Question: I am creating JsTree with json Data. the tree is created upto second level but after second the tree is not populated.
I want to recursively call the function to add leaf to it until leaf doesnt exit.
Below is my Json:
'''
[ {
"id" : 25,
"name" : "Output",
"path" : "/",
"type" : "folder",
}, {
"id" : 26,
"name" : "Templates",
"path" : "/",
"type" : "folder",
}, {
"id" : 27,
"name" : "Temp",
"path" : "/Output/",
"type" : "folder",
}, {
"id" : 28,
"name" : "December",
"path" : "/Output/",
"type" : "folder",
}, {
"id" : 29,
"name" : "ParameterDOC",
"path" : "/Templates/DecemberTemplates/",
"type" : "Doc",
}, {
"id" : 30,
"name" : "SimpleDoc",
"path" : "/Templates/DecemberTemplates/",
"type" : "Doc",
}, {
"id" : 31,
"name" : "DecemberTemplates",
"path" : "/Templates/",
"type" : "folder",
}, {
"id" : 32,
"name" : "NovemberTemplates",
"path" : "/Templates/",
"type" : "folder",
} ]
'''
and code is:
'''
function createTreeForDoc(jsonData,path,id){
for(var i=0; i < jsonData.length;i++){
if(jsonData[i].path == path){
$("<li id="+jsonData[i].name+" class="lib" rel="+jsonData[i].path+" data-jstree='{"icon":"images/"+jsonData[i].type+"_small.png"}' >"+jsonData[i].name+"</li>").appendTo("#maptree");
createSubTree(jsonData,jsonData[i].path+jsonData[i].name+"/",jsonData[i].name,i);
}
}
$('#rptTree').jstree({
"plugins" : ["types"],
"core" : { "check_callback" : false, "themes" : { "dots" : false }, },
});
}
function createSubTree(jsonData,path,gid,counter){
$("<ul id="test"+counter+""></ul>").appendTo("#"+gid);
for(var i=0; i < jsonData.length;i++){
if(jsonData[i].path == path ){
$("<li id="+jsonData[i].name+" class="lib" rel="+jsonData[i].path+" >"+jsonData[i].name+"</li>").appendTo("#test"+counter);
}
}
}
'''
and right now i am getting out this:

so this creates till second level third level is not created how to recursively call a function to create all other level to end.
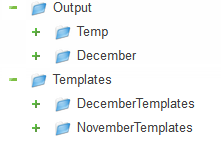
Answer: I am not able to get what you are trying to do ,but by looking your json data you can do in the following way.Here I am using a recursive function:
'''
function filterData(globalData,parentPath){
var result=[];
for(var i =0; i<globalData.length;i++){
if(globalData[i].path == parentPath){
result.push(data[i]);
}
}
return result;
}
function renderTree(data,parentNodeId)
{
for (var i=0; i<data.length;i++)
{
if(data[i].type == 'folder')
{
$("<li id="+data[i].name+ ">"+data[i].name+"</li>").appendTo($('#'+parentNodeId));
var childNodes=filterData(globalData,data[i].path+data[i].name+"/");
if(childNodes.length > 0)
{
$("<ul id="+data[i].path+data[i].name+"></ul>").appendTo($('#'+data[i].name));
renderTree(childNodes,data[i].path+data[i].name);
}
}
else
{
$("<li id="+data[i].name+">"+data[i].name+"</li>").appendTo($('#'+parentNodeId));
}
}
'''
hope it will work.